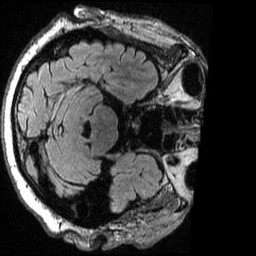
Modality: T2w
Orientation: axial
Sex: male
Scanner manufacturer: ge
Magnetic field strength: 3 T
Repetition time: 6 s
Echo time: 0.1295 s